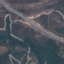
Label: Highway